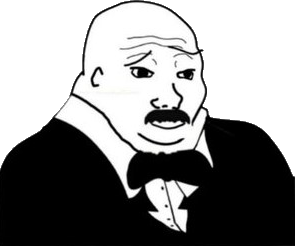
Label: 5_Blobjak